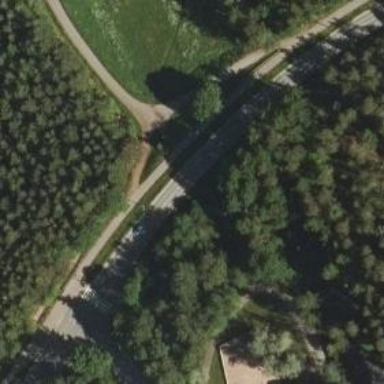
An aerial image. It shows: Cycleway.